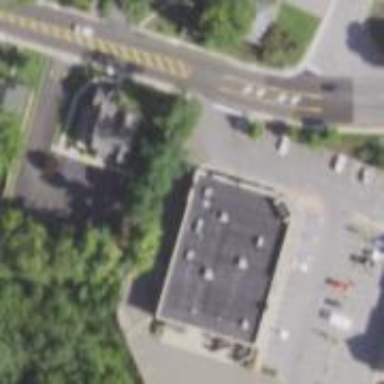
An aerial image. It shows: Pharmacy providing healthcare services.